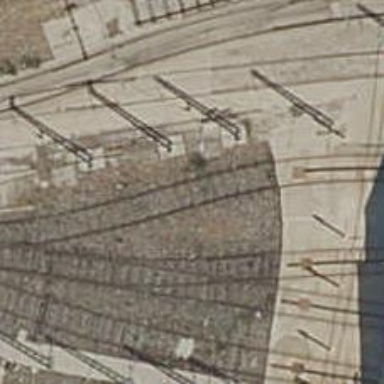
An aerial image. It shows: Yard with electrified tracks having contact line.